Aerial crown-view tile of a tropical tree (Barro Colorado Island, Panama), acquired 20240918:
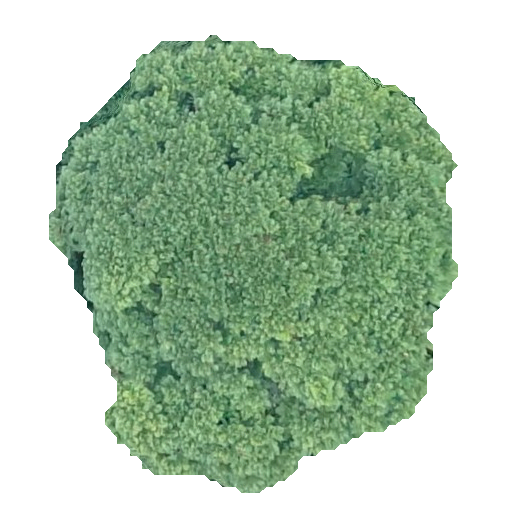
Species: Jacaranda copaia
GBIF accepted scientific name: Jacaranda copaia
Crown area: 215.675 m²